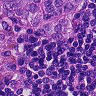
Metastatic tissue present: yes